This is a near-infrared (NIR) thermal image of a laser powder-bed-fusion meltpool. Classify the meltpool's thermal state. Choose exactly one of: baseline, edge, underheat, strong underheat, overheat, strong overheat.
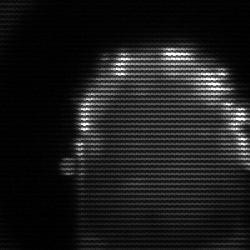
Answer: baseline